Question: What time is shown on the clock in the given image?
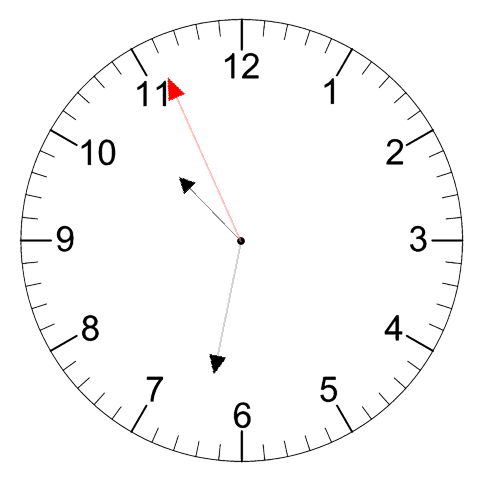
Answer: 10:31:56